Question: I have a custom control library in my solution, where my main WPF project references it. If there is an error in the custom control library, then the error list goes mental and displayed hundreds of errors. Here is an example of one such incident.

Now this is just an error that I in order to demonstrate the problem.
In this case, the problem isn't so severe, as there are 21 errors. However, there have been occasions where I have had to filter though hundreds of errors to find the error that's causing everything else to fail.
I believe I what the problem actually is. I think the problem is due to the custom control library , therefore my main project can't find the dll for it, and therefore the custom controls cannot be found, which causes the errors.
Now, in truth, the error list isn't , I mean, these are errors. However, that being said, is there a way to prevent this from occurring?
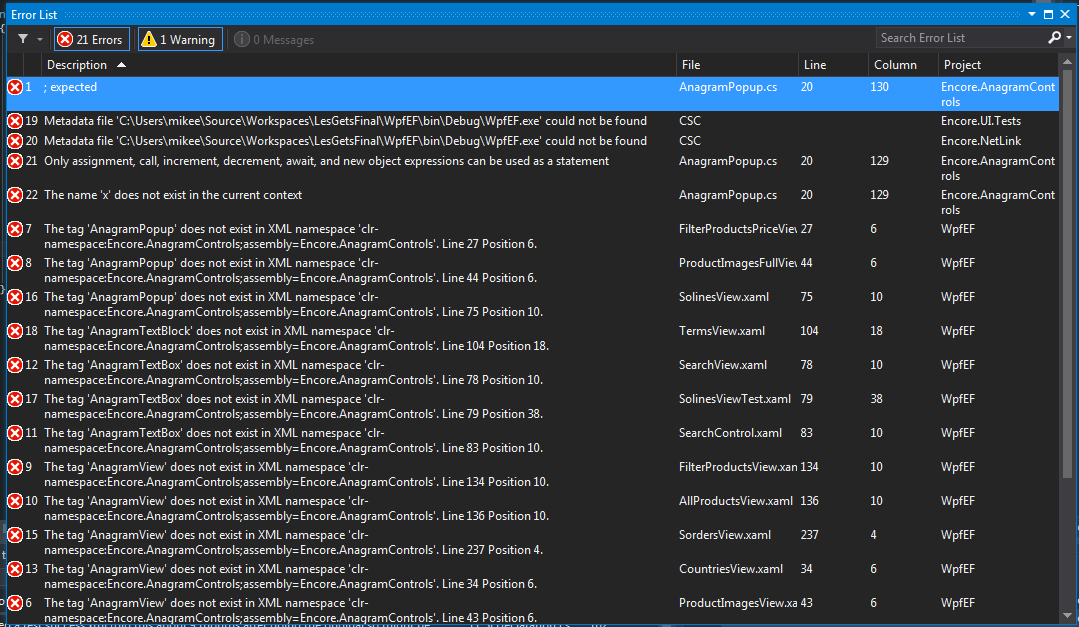
Answer: If I understand what you are asking, I think that this extension will help you as it stops the build as soon as an error occurs.
<URL>